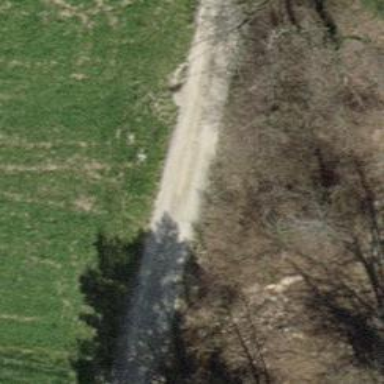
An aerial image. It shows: Culvert tunnel under ditch.